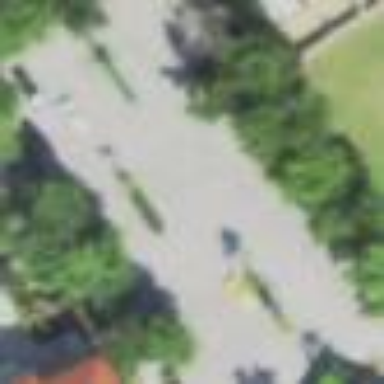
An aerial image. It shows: Parking area with surface.